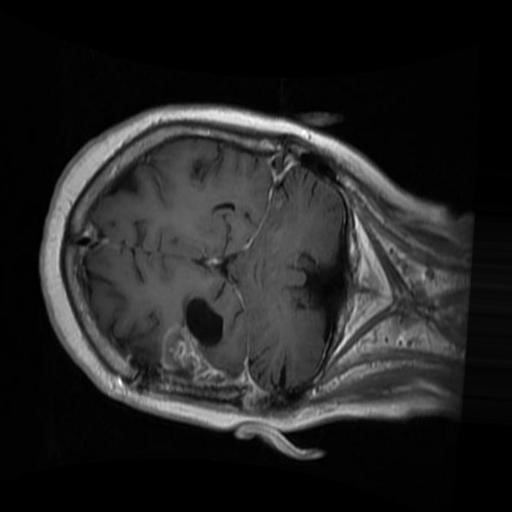
Label: brain_glioma